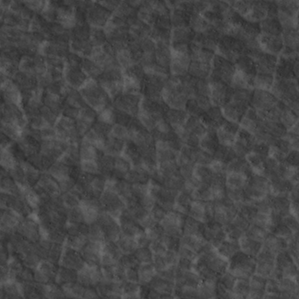
Label: non_frost